Field crop: maize
Growth stage: 2
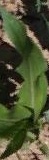
Species: maize